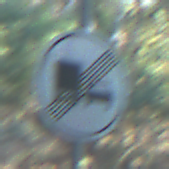
Verkehrszeichen: EndeUeberholverbotKraftfahrzeuge
Umgebung: Outdoor, Nature
Tageszeit: MorningAfternoon
Wetter: Clear
Licht: Natural
Jahreszeit: NotSpecified
Kontrast: LowContrast